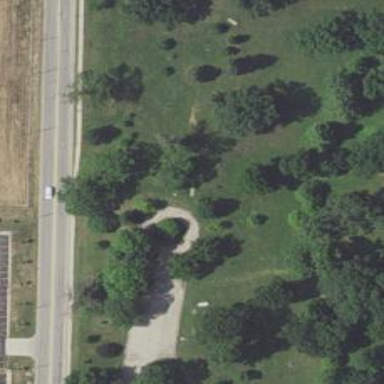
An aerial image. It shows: Disc golf basket.